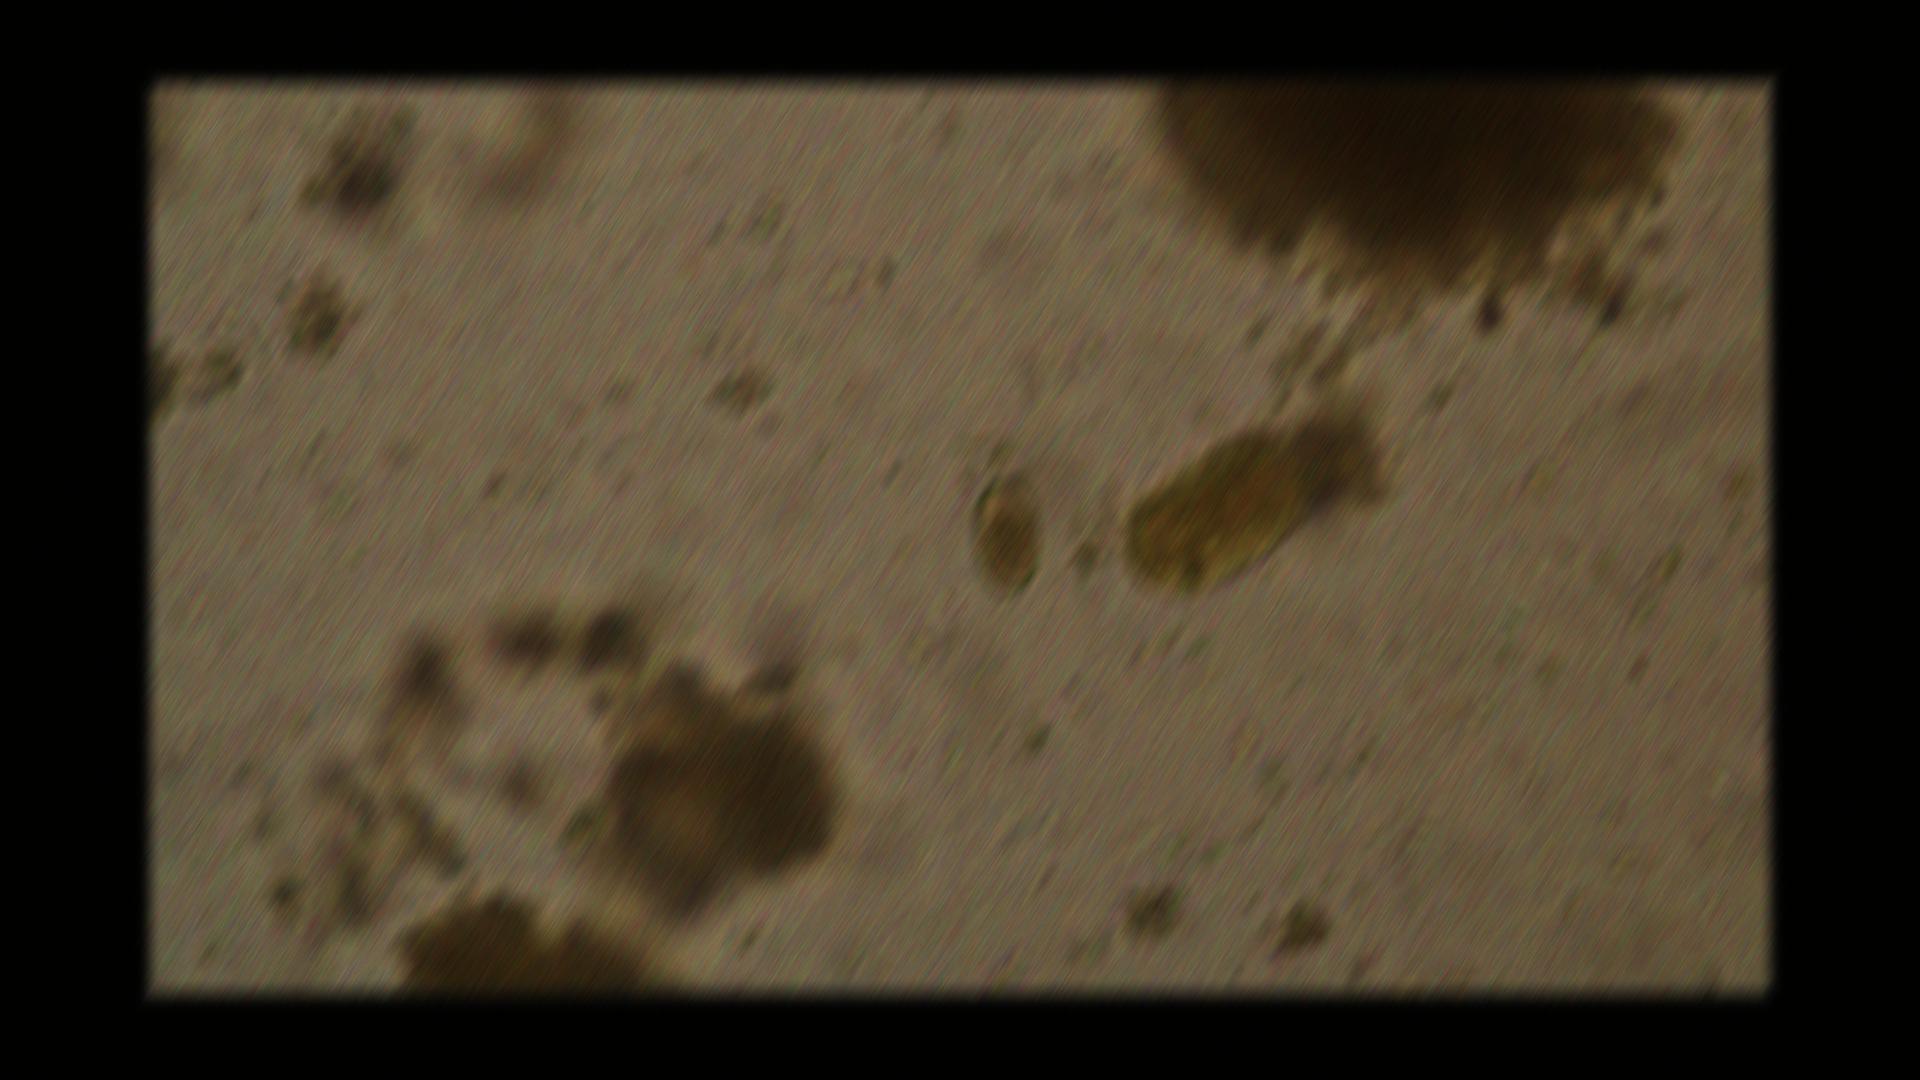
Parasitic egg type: Capillaria philippinensis